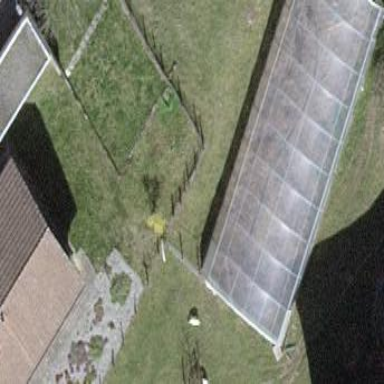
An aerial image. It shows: Greenhouse.